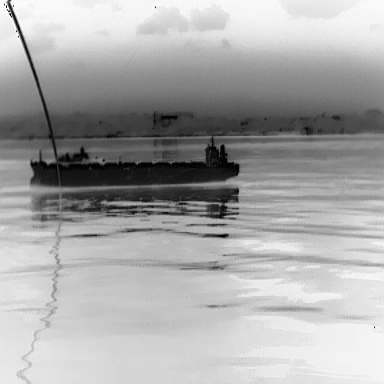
There is a liner in the infrared image.